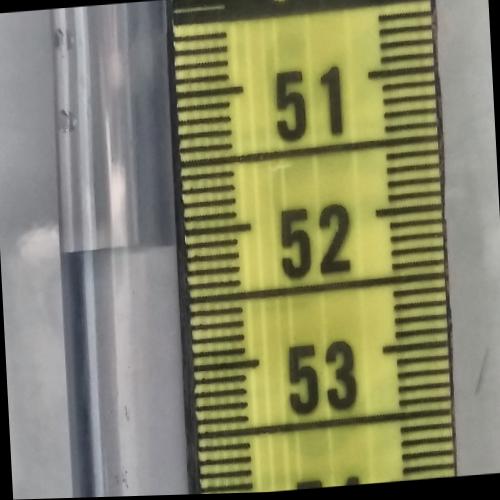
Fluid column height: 52.1 cm